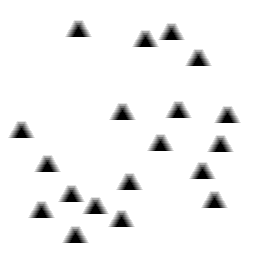
Squares: 0
Triangles: 19
Stars: 0
Total shapes: 19